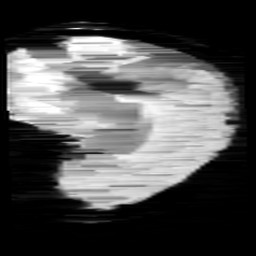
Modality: minIP
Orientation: sagittal
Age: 10
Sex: female
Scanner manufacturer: siemens
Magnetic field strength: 3 T
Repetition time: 0.027 s
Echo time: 0.02 s